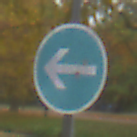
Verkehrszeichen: VorgeschriebeneFahrtrichtungHierLinks
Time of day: Midday
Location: Outdoor (Nature)
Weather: Overcast
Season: Autumn
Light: Natural